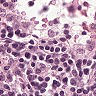
Metastatic tissue present: no